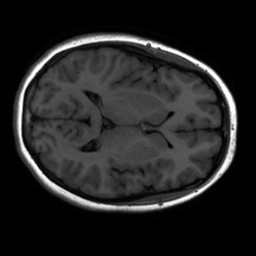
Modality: inplaneT1
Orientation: axial
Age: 18
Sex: female
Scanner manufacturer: ge
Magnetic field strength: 3 T
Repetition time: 2.297 s
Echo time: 0.02273 s